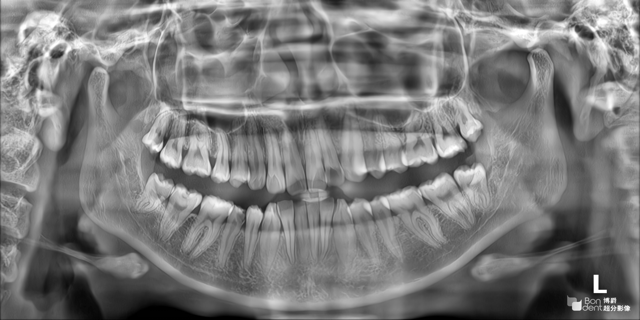
adult